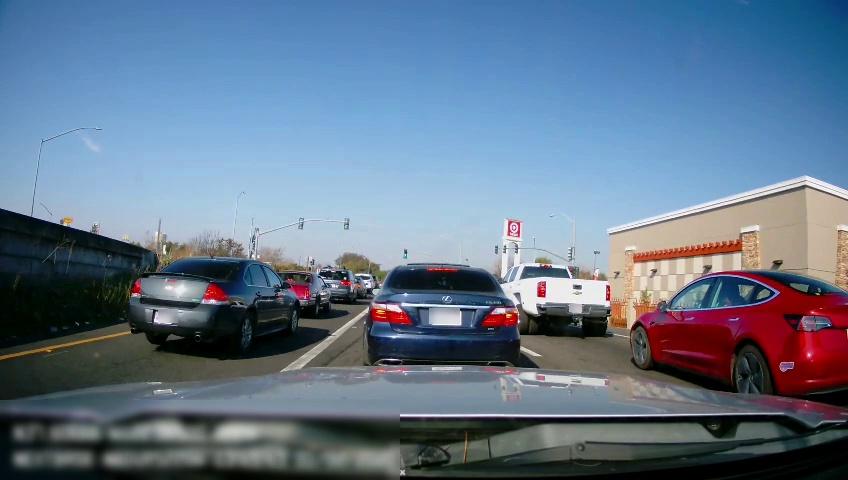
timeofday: Day
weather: Sunny
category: Drivable Space
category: Vehicles | Truck
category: Vehicles | Car
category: Vehicles | SUV
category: Vehicles | SUV
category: Vehicles | Car
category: Vehicles | SUV
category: Vehicles | Car
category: Vehicles | Car
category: Vehicles | Car
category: Lanes | Alternate Lane
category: Lanes | Alternate Lane
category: Lanes | Current Lane
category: Lanes | Current Lane
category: Traffic | Lights
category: Traffic | Lights
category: Traffic | Lights
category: Traffic | Lights
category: Traffic | Lights
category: Traffic | Lights
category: Traffic | Lights
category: Traffic | Lights
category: Traffic | Lights